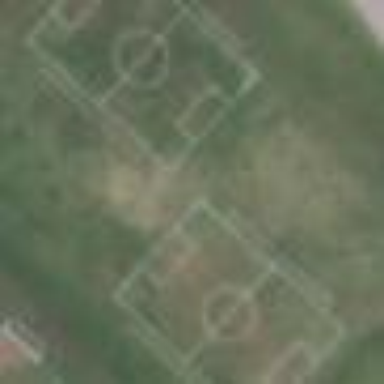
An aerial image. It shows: Grass pitch designated for soccer.